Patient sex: M
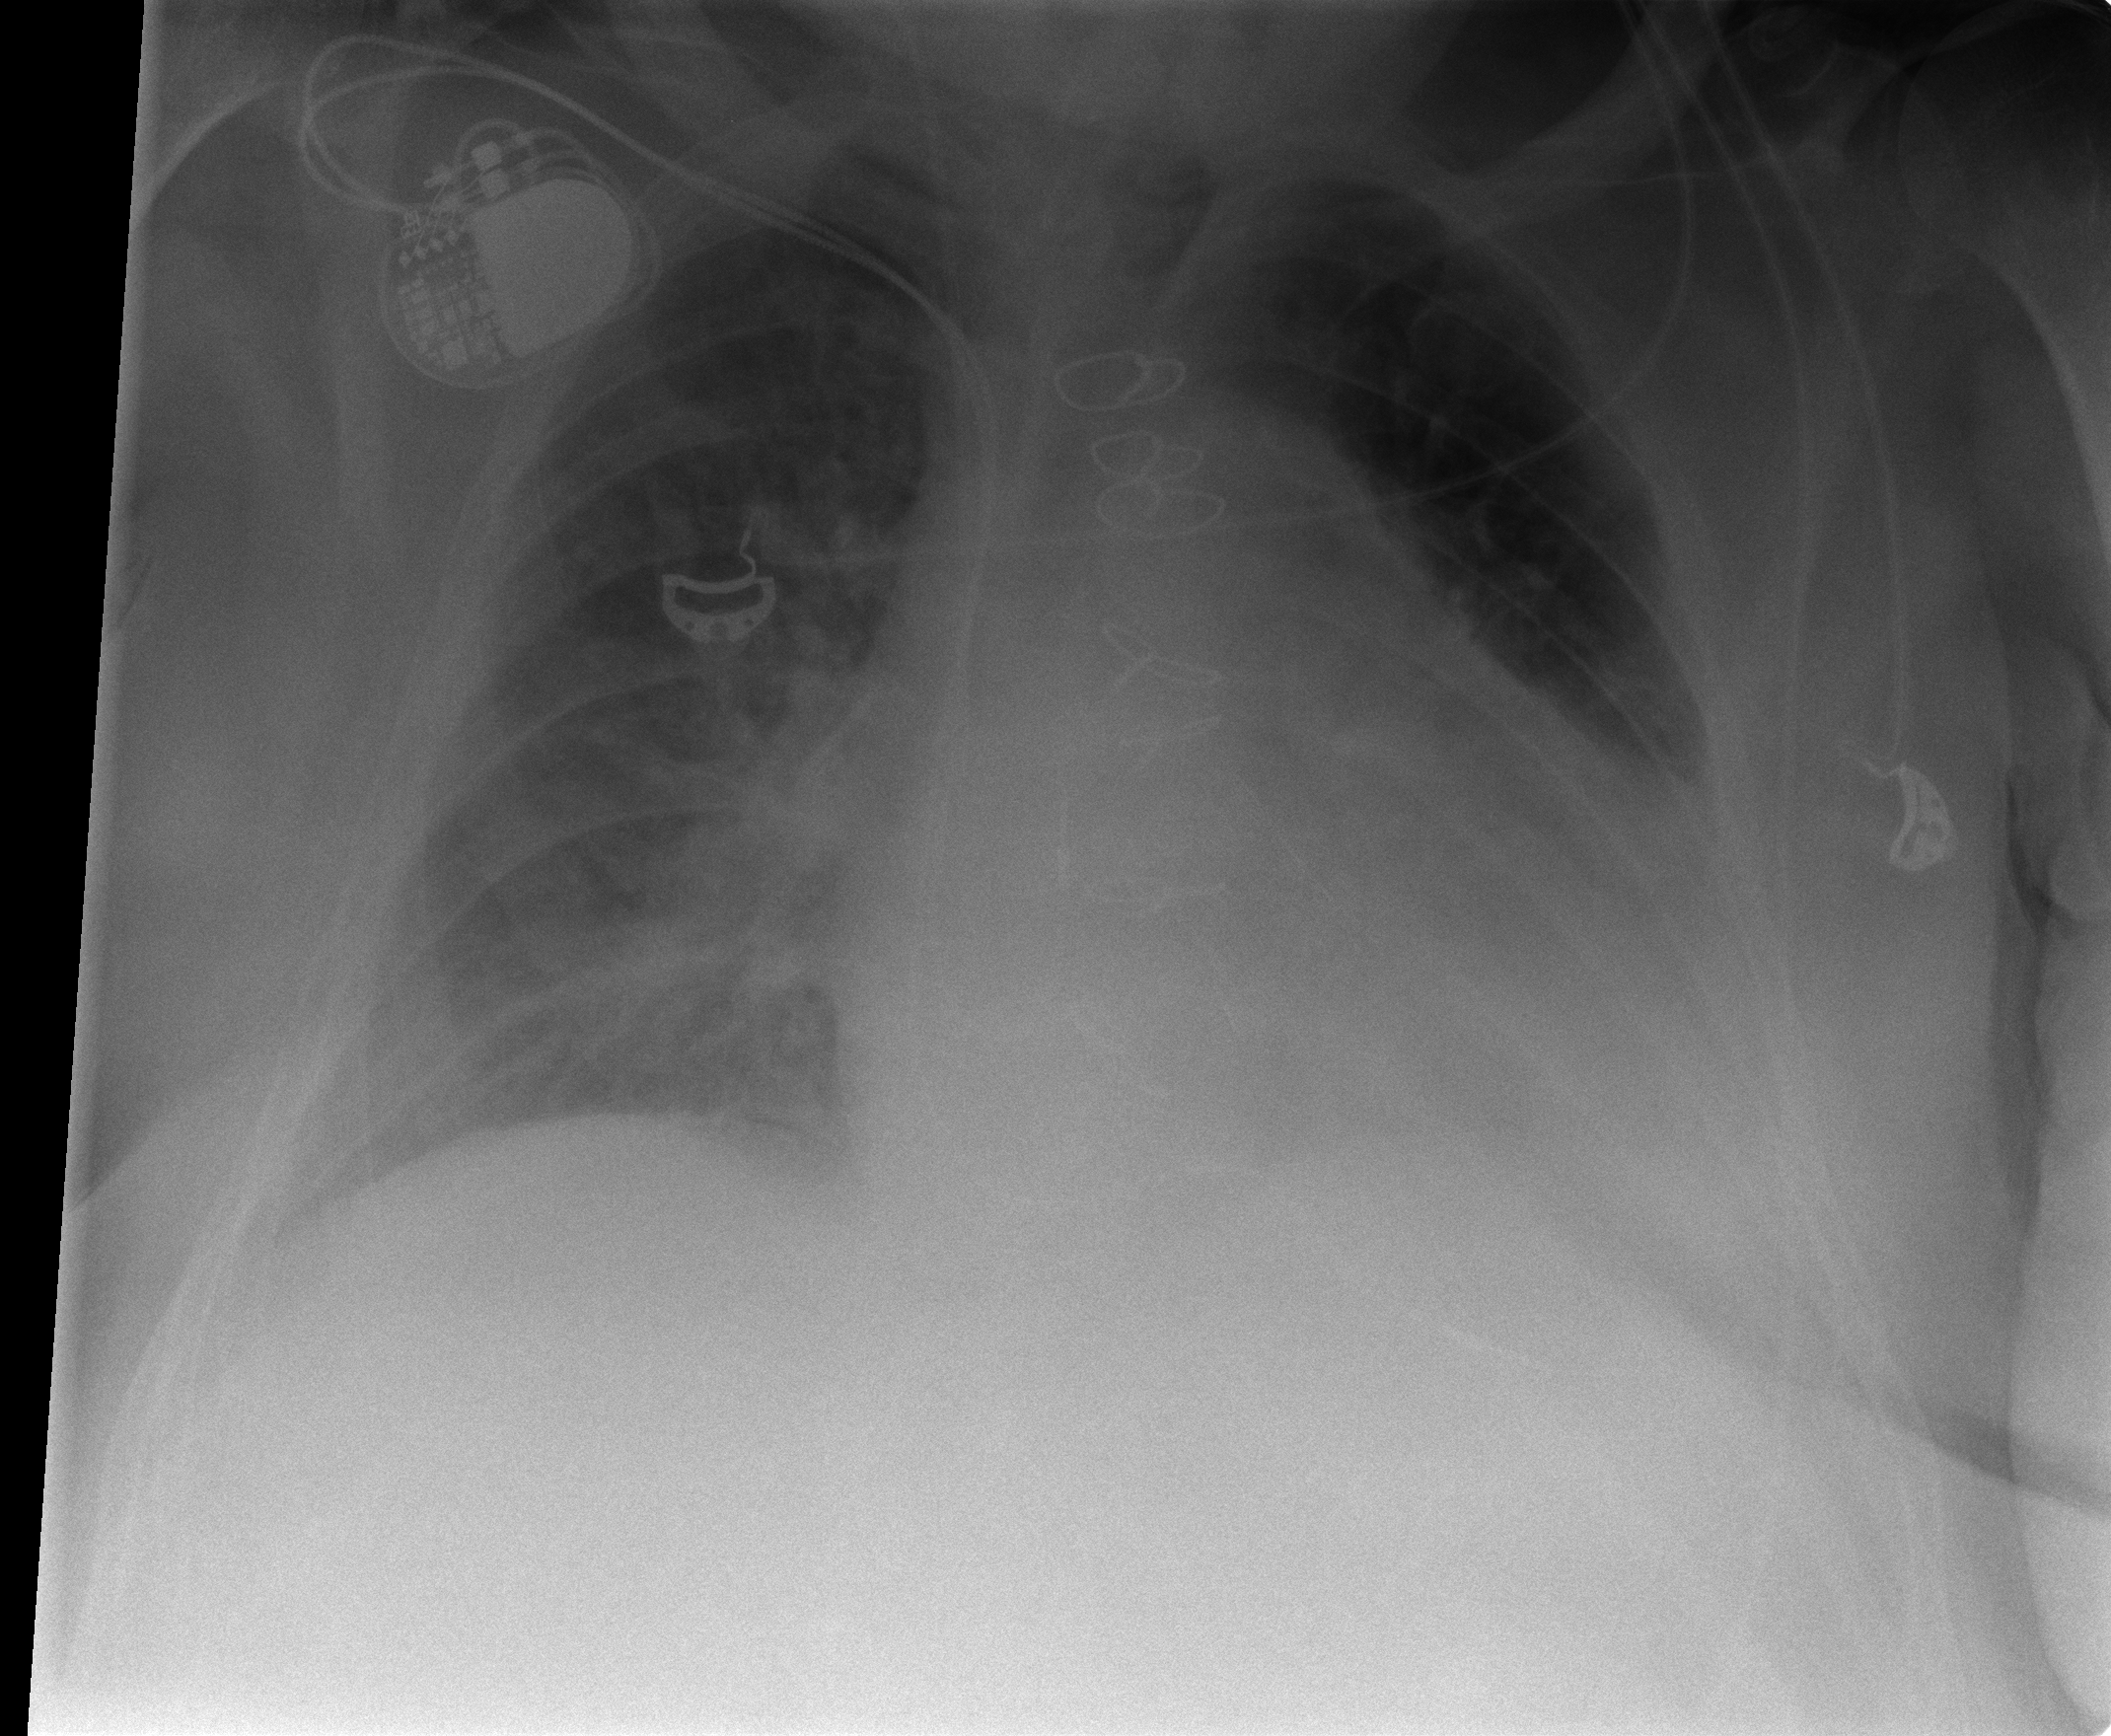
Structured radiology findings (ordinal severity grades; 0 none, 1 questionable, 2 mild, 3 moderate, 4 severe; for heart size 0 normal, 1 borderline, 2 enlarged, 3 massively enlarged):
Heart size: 3
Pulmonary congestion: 3
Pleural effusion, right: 1
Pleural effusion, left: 2
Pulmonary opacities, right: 2
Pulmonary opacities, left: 0
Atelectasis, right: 2
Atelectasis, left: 3